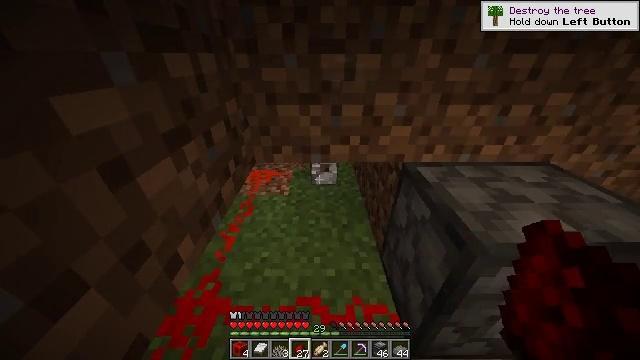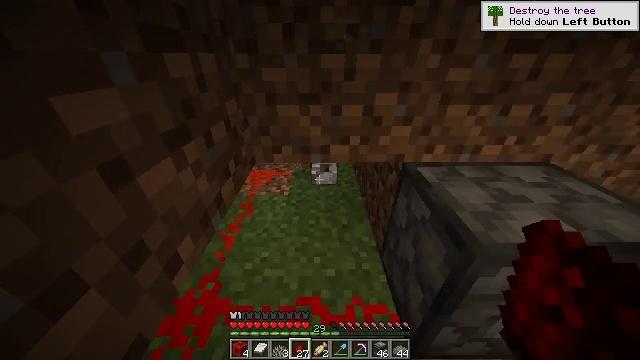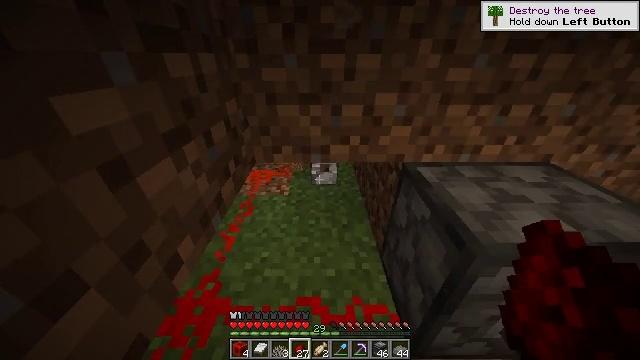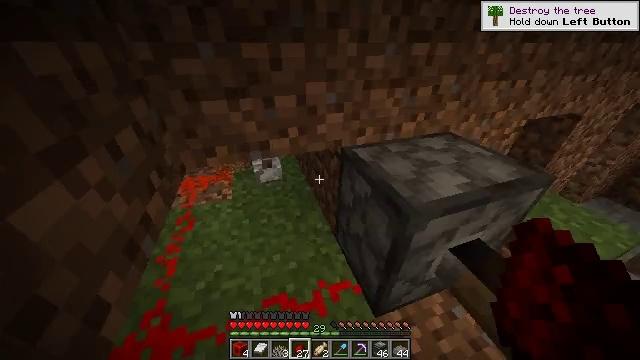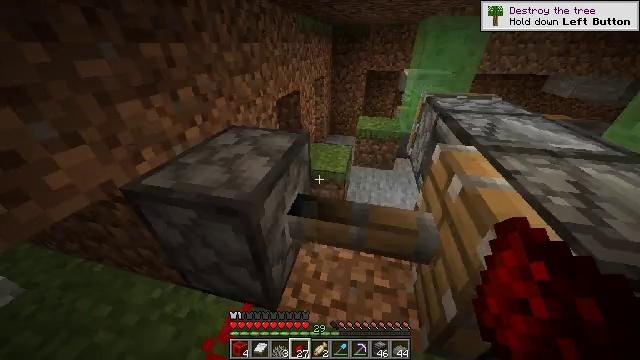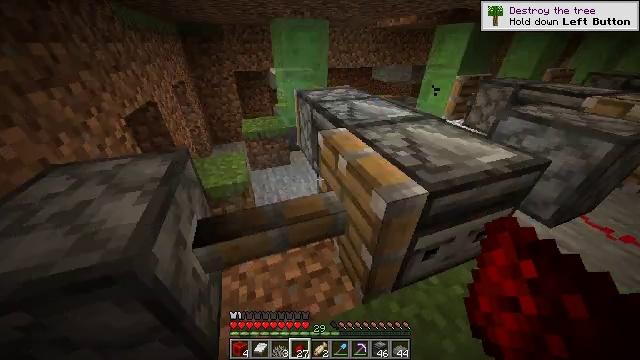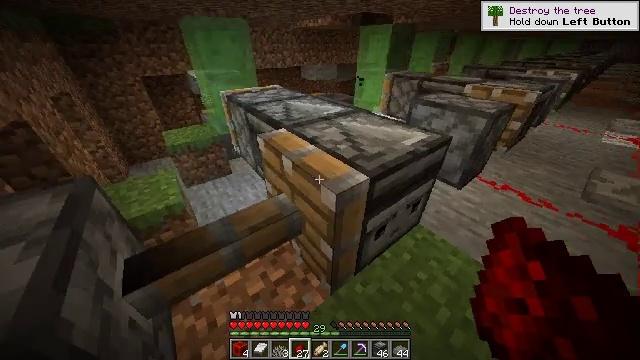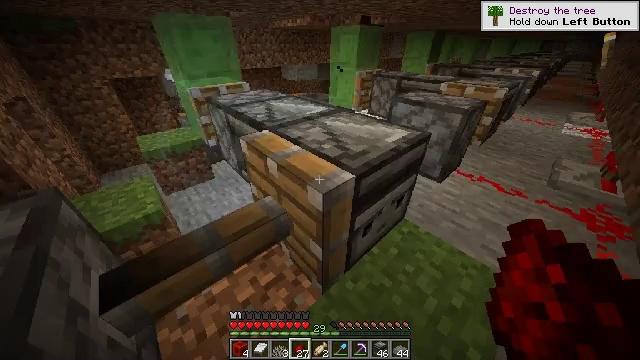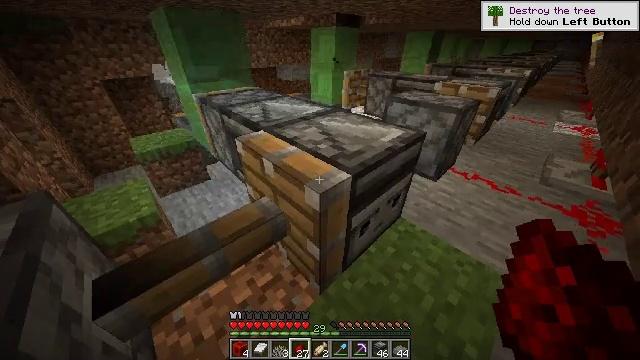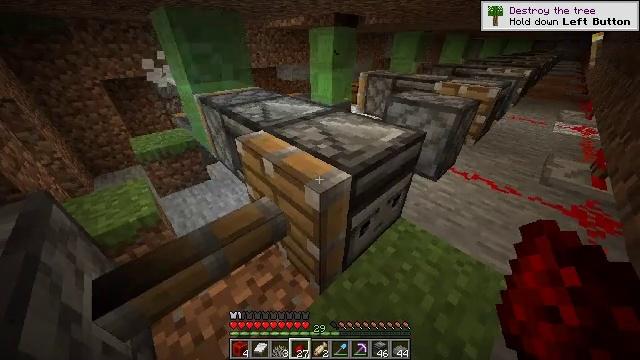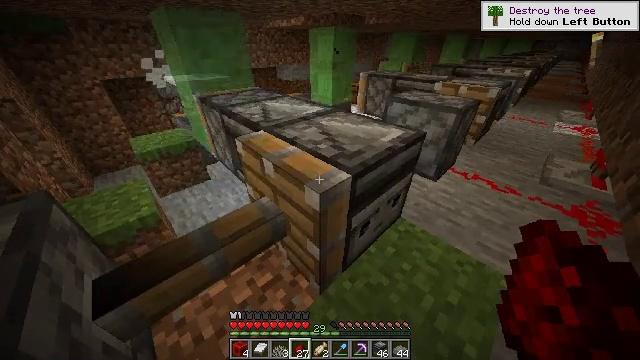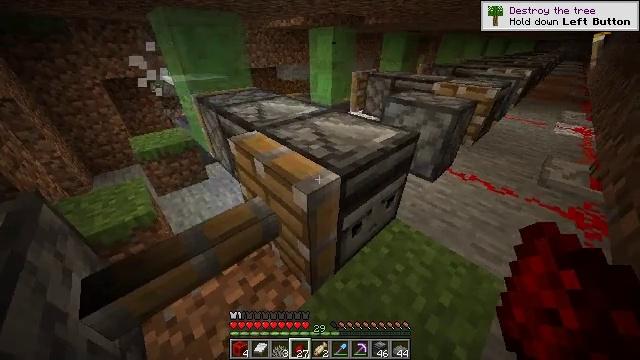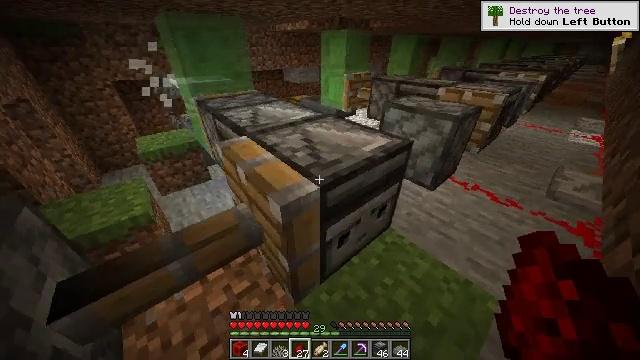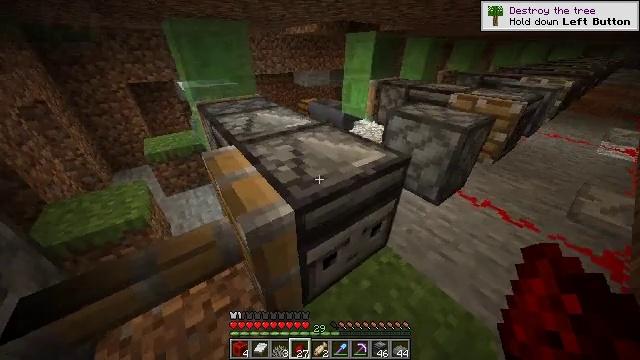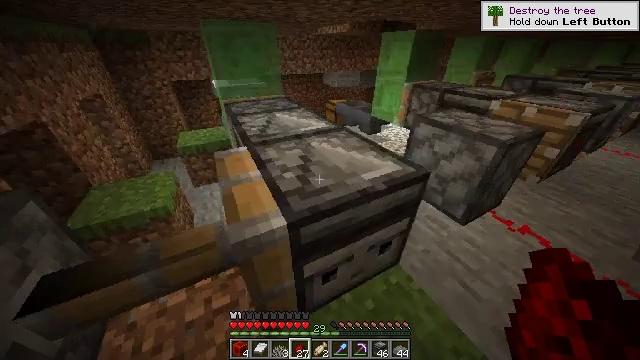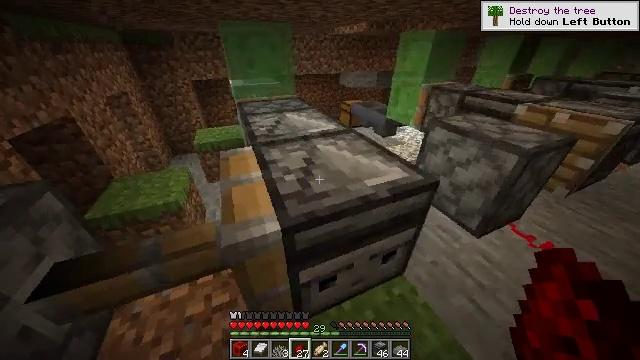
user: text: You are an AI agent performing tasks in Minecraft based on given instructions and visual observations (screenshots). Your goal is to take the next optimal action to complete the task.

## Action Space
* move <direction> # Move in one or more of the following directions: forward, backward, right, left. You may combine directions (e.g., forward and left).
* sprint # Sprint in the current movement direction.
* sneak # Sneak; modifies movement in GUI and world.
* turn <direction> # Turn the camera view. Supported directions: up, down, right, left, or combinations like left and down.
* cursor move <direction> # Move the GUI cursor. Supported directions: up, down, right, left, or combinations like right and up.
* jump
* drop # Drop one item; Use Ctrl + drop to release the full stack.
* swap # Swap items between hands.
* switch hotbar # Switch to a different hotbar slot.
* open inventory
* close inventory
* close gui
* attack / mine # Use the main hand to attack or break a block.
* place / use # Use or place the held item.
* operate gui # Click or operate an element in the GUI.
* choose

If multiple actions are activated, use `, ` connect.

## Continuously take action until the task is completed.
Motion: motion action
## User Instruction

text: Retrieve the observer from a structure.
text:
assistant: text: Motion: no_op
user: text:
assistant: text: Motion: no_op
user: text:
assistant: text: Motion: turn right and down
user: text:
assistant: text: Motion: turn right
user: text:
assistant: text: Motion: turn right
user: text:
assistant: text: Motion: turn right
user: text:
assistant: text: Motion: turn right
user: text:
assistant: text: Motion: turn right
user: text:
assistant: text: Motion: no_op
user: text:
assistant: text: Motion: no_op
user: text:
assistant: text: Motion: move right
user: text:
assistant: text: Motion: move right, turn left
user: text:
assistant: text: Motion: move right, turn left
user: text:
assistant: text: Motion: move right, turn left
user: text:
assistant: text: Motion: move forward and move right, turn left
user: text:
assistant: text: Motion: move forward and move right, turn left
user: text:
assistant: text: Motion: move forward and move right, turn left
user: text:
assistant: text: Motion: move forward and move right, turn left
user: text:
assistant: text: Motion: move forward and move right, turn left
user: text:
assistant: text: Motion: move forward and move right, turn left
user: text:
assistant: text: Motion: move forward and move right, turn left
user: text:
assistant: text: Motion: turn left
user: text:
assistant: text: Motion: no_op
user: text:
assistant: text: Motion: move forward
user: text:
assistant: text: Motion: move forward
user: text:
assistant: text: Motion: move forward
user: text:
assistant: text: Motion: move forward
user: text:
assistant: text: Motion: move forward
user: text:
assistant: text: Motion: move forward
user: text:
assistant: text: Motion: move forward and move right, turn left